Question: How would I remove the border of this button? It's not a custom button - it just has an image.

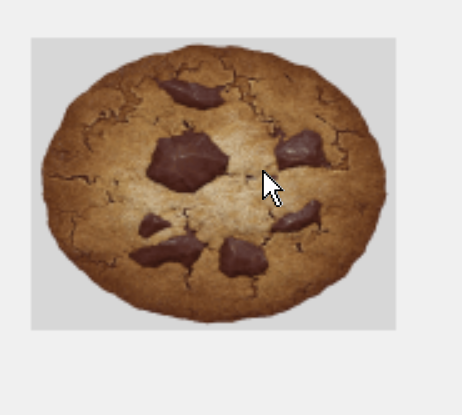
Answer: Change the button's 'FlatAppearance.MouseOverBackColor' to transparent, either via the properties panel at design time, or at runtime:
'''
button1.FlatAppearance.MouseOverBackColor = Color.Transparent;
'''
While you're at it, you may also want to change the color when the button is being clicked too:
'''
button1.FlatAppearance.MouseDownBackColor = Color.Transparent;
'''
However, it's not going to give the user much indication of being a button anymore.